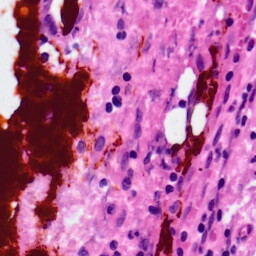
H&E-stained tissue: Lung